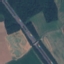
Land use / land cover: Highway